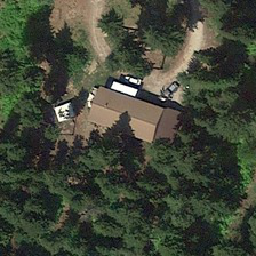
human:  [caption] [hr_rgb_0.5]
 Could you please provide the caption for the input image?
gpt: Opposite the red house is a zigzag white and black car stop.

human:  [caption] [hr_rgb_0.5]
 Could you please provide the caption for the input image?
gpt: In front of the red house was a curved road with a white car and a black car parked there

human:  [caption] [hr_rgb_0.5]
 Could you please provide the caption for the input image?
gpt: The opposite side of the red house was a white car and a black car

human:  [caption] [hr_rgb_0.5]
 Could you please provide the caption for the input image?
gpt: In front of the red house there was a curved road with a white car and a black car parked there

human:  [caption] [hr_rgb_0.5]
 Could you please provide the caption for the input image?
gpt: Opposite the red house was a winding road, where a white car and a black car were parked